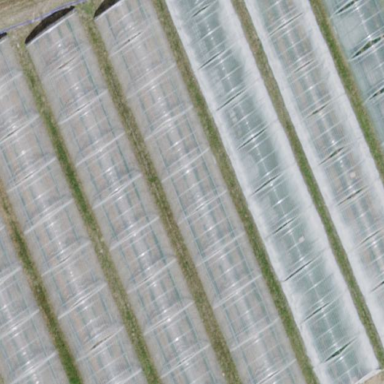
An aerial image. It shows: Greenhouse.